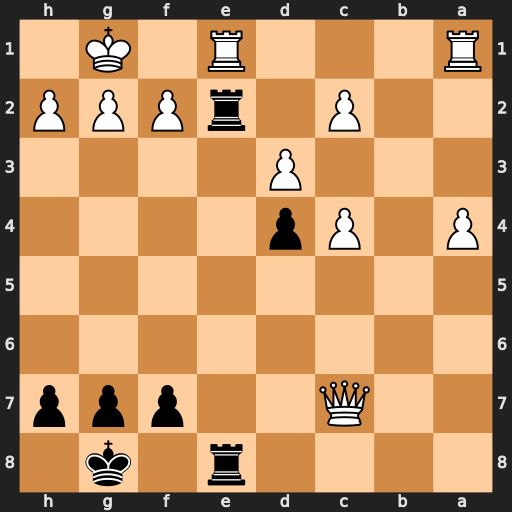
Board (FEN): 4r1k1/2Q2ppp/8/8/P1Pp4/3P4/2P1rPPP/R3R1K1
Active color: b
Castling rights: -
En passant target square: -
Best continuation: Rxe1+ Rxe1 Rxe1#